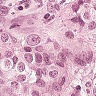
Metastatic tissue present: yes